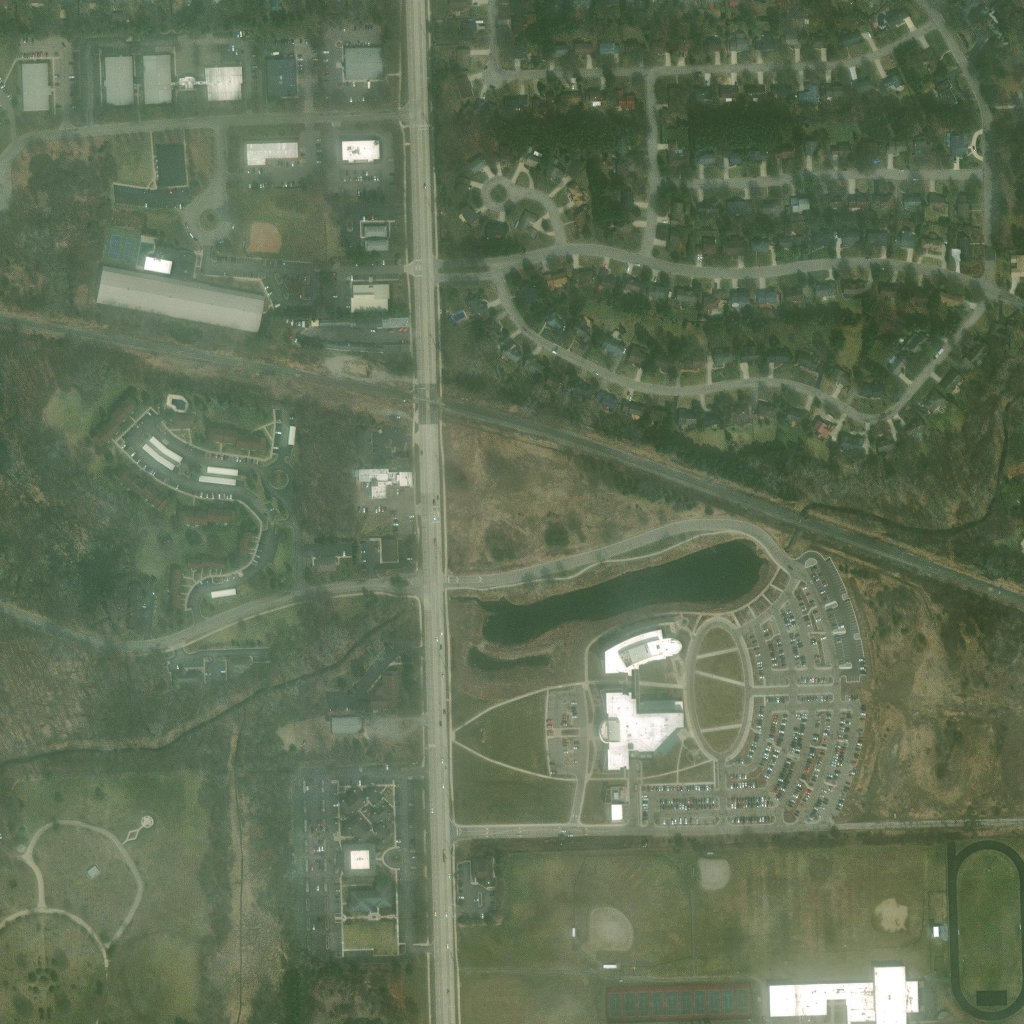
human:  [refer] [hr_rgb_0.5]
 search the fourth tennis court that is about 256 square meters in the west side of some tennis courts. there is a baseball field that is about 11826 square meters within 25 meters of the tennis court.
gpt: <box>[[63, 96, 64, 99, 0]]</box>

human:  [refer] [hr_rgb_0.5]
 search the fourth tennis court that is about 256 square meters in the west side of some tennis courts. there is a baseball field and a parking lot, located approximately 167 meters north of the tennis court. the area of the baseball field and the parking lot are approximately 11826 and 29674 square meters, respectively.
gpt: <box>[[63, 96, 64, 99, 0]]</box>